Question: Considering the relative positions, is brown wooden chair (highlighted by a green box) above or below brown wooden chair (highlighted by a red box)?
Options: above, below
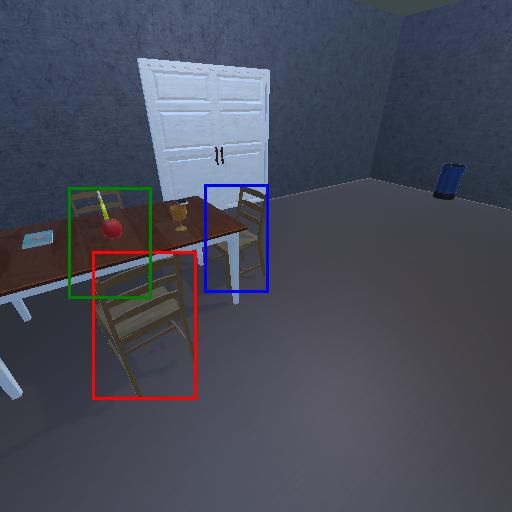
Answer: above